Brain MRI, modality: hrT2
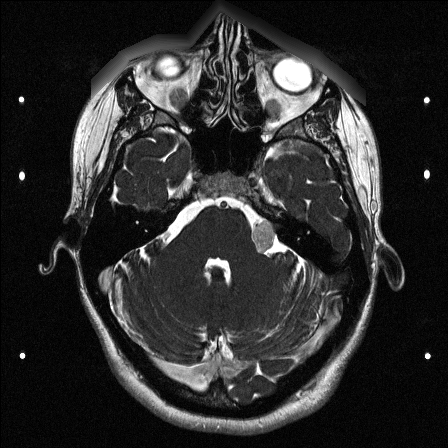